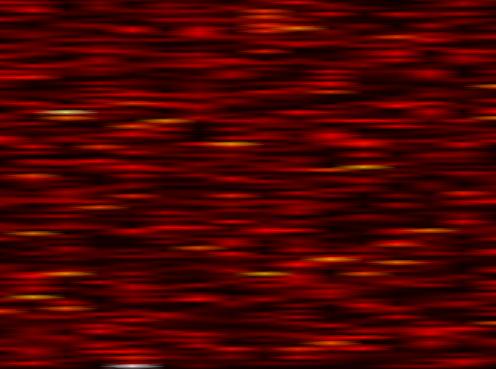
Label: FOFDM